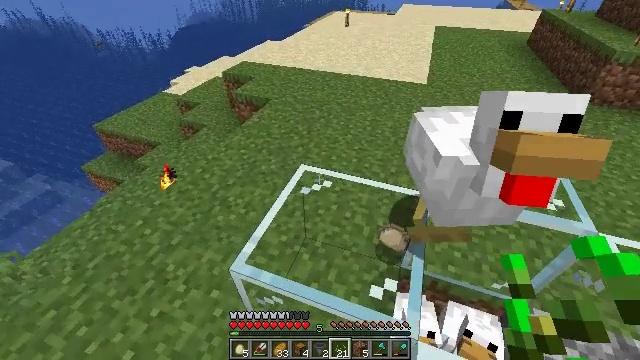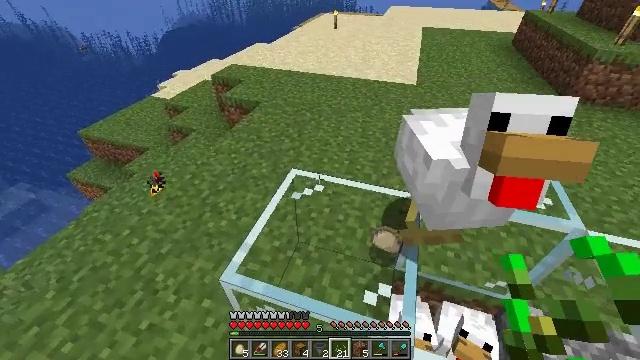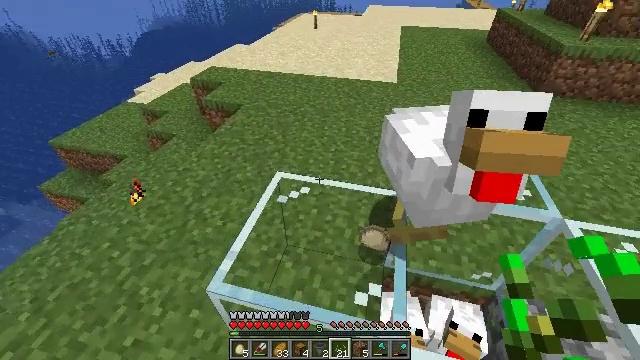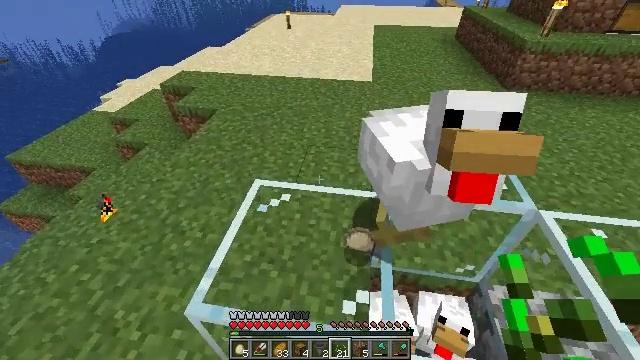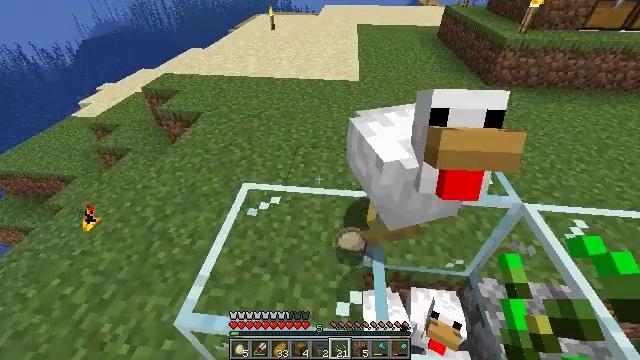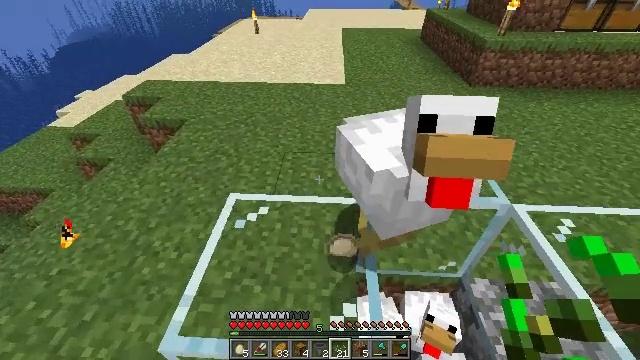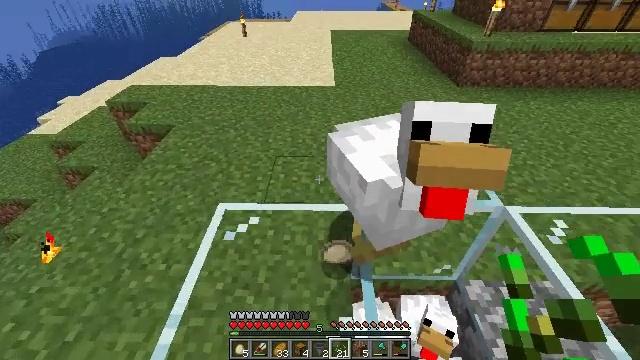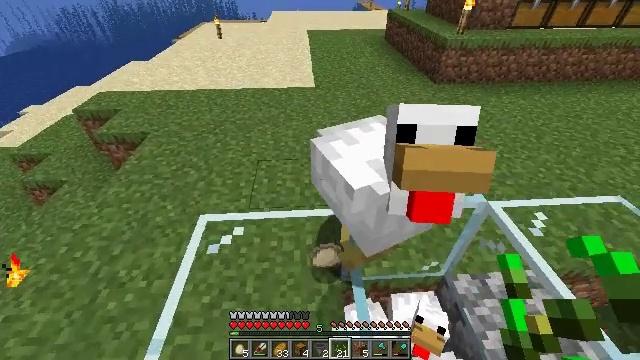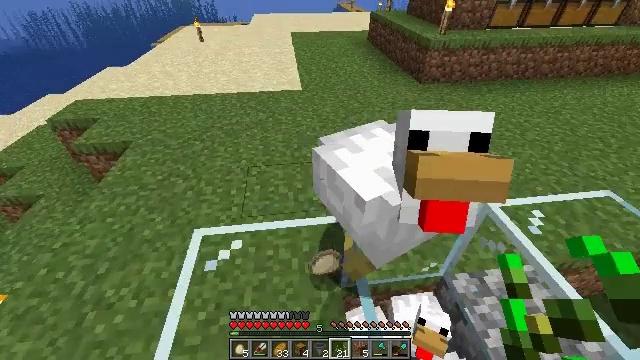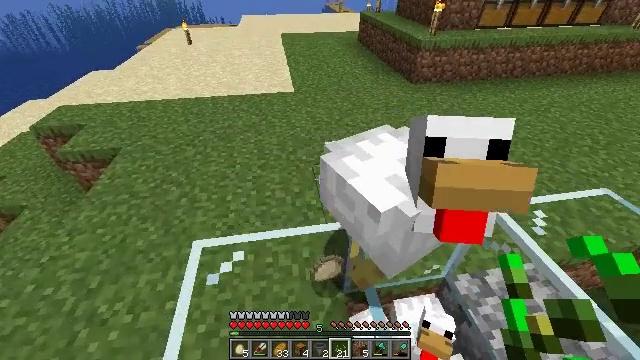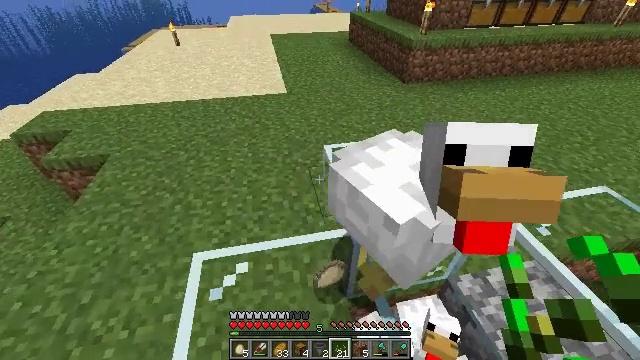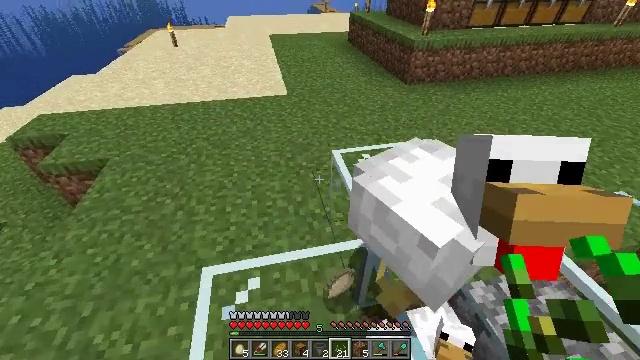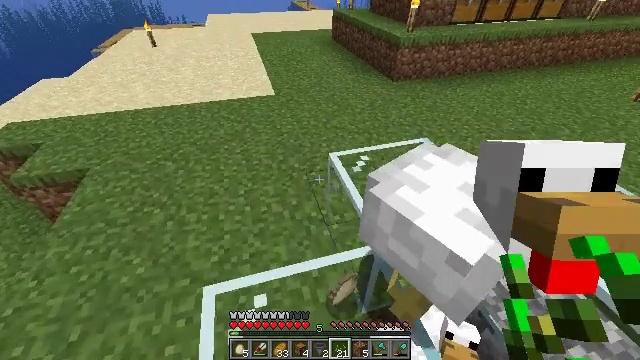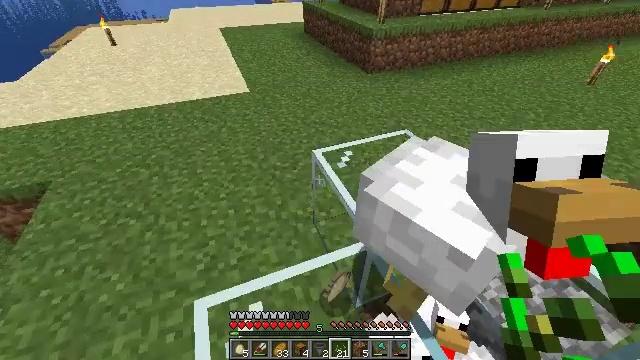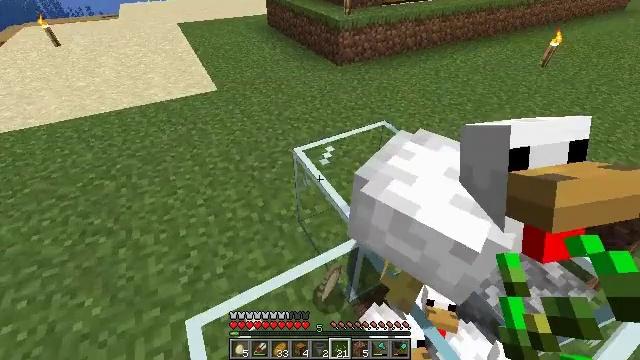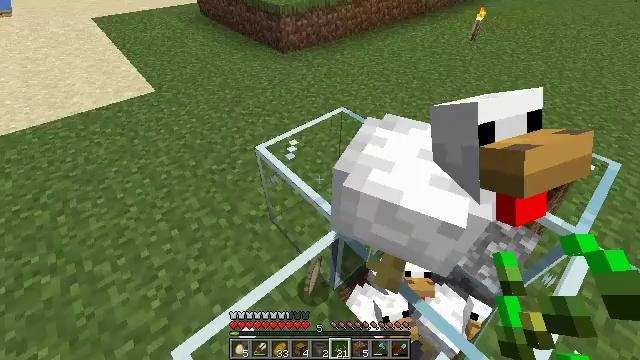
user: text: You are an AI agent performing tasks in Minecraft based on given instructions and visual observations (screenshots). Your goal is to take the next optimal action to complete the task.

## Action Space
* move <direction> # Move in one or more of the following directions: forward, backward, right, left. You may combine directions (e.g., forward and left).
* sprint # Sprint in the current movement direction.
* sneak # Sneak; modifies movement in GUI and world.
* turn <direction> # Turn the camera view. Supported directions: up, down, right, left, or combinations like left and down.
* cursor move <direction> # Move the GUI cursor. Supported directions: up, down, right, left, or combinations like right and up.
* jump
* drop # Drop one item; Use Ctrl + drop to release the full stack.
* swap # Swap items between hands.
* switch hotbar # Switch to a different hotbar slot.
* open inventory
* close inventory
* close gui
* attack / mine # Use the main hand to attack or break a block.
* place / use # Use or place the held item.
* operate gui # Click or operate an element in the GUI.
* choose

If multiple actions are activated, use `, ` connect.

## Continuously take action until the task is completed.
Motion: motion action
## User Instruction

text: Kill mobs.
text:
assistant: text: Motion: move forward and move left, sneak, turn right
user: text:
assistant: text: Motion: move forward and move left, sneak, turn right
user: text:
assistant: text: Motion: move forward and move left, sneak, turn right
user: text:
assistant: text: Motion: move forward and move left, sneak, turn right
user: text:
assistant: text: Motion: move forward and move left, sneak, turn right
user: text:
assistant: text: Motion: move forward and move left, sneak, turn right
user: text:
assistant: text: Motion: move forward and move left, sneak, turn right
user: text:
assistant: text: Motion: move forward and move left, sneak, turn right
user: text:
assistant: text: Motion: move forward and move left, sneak, turn right
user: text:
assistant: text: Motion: move forward and move left, sneak, turn right
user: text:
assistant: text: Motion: move forward and move left, sneak
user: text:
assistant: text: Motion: move forward and move left, sneak, turn right
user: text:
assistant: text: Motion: move forward and move left, sneak, turn right and down
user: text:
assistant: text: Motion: move forward and move left, sneak, turn right and down
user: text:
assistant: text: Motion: move forward and move left, sneak, turn right and down
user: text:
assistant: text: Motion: move forward and move left, sneak, turn right and down
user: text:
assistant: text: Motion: move forward and move left, sneak, turn right and down
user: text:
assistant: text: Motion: move forward and move left, sneak, turn right and down
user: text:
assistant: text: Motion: move forward and move left, sneak, turn right
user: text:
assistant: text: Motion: move forward and move left, sneak, turn right
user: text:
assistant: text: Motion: move forward and move left, sneak, turn right
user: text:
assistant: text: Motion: move forward and move left, sneak, turn right
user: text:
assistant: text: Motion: move forward and move left, sneak, turn right
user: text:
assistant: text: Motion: move forward and move left, sneak, turn right
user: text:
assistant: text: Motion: move forward and move left, sneak, turn right
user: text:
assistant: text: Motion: move forward and move left, sneak, turn right
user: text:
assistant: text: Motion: move forward, sneak, turn right
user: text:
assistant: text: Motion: sneak, turn right
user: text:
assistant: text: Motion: sneak, turn right
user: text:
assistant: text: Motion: sneak